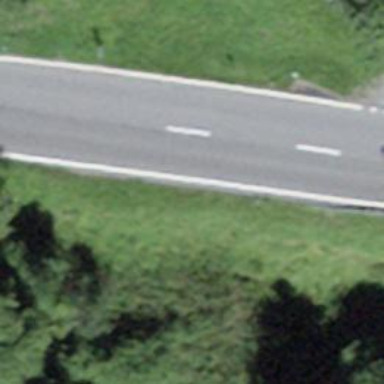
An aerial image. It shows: Secondary road.